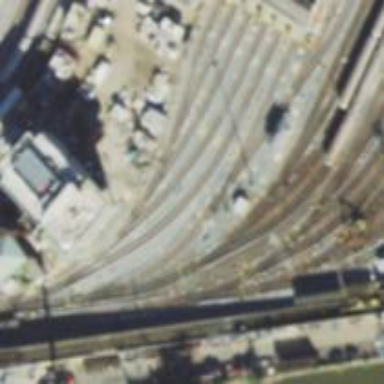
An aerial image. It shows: Electrified rail in service yard.